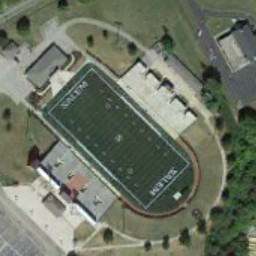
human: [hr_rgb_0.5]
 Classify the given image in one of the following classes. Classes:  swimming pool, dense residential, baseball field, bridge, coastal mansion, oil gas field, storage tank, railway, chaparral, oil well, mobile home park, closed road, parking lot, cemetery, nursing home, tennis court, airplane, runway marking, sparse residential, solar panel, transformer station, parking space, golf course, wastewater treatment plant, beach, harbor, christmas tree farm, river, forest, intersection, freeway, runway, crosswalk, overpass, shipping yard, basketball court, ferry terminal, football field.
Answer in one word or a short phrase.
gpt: football field